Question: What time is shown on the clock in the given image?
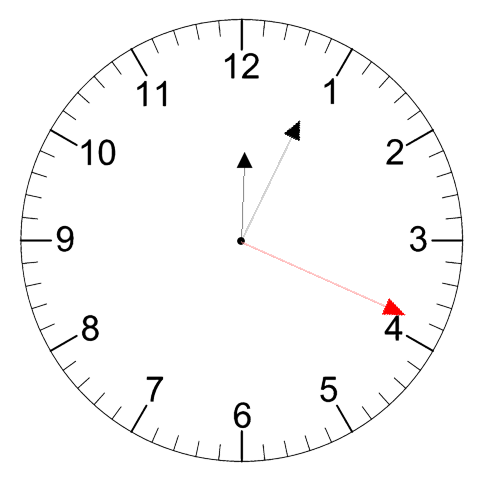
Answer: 12:04:19